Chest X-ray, AP view. Patient: 50 years old, sex M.
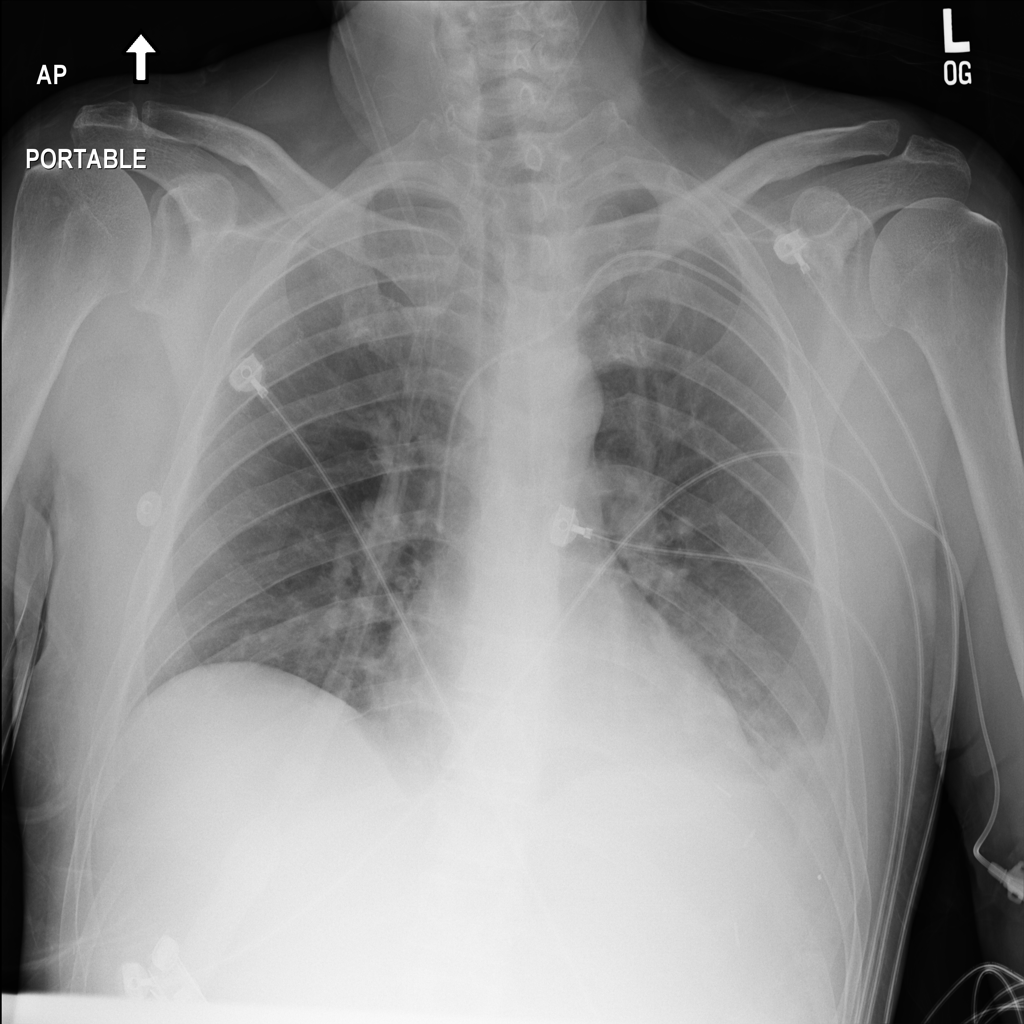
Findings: Atelectasis, Consolidation, Effusion, Infiltration